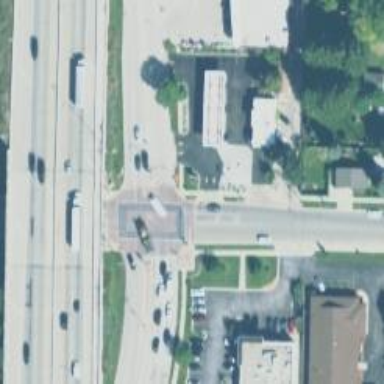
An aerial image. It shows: Secondary road with separate sidewalks.